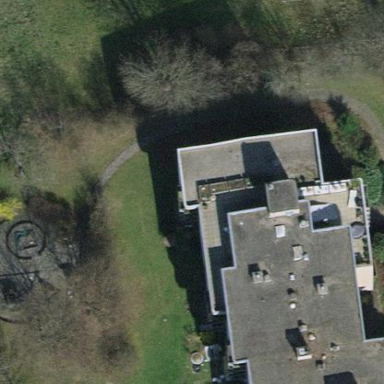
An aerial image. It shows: Apartment building with flat roof.